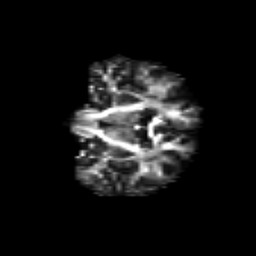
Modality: FA
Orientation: coronal
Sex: female
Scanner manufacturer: siemens
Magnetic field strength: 3 T
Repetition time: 5 s
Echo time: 0.071 s